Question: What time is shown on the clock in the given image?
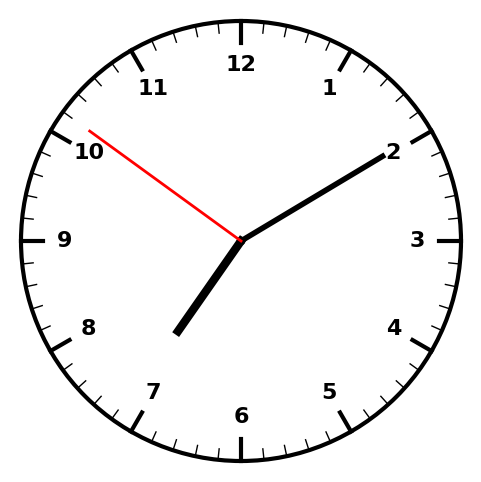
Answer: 07:09:51